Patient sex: M
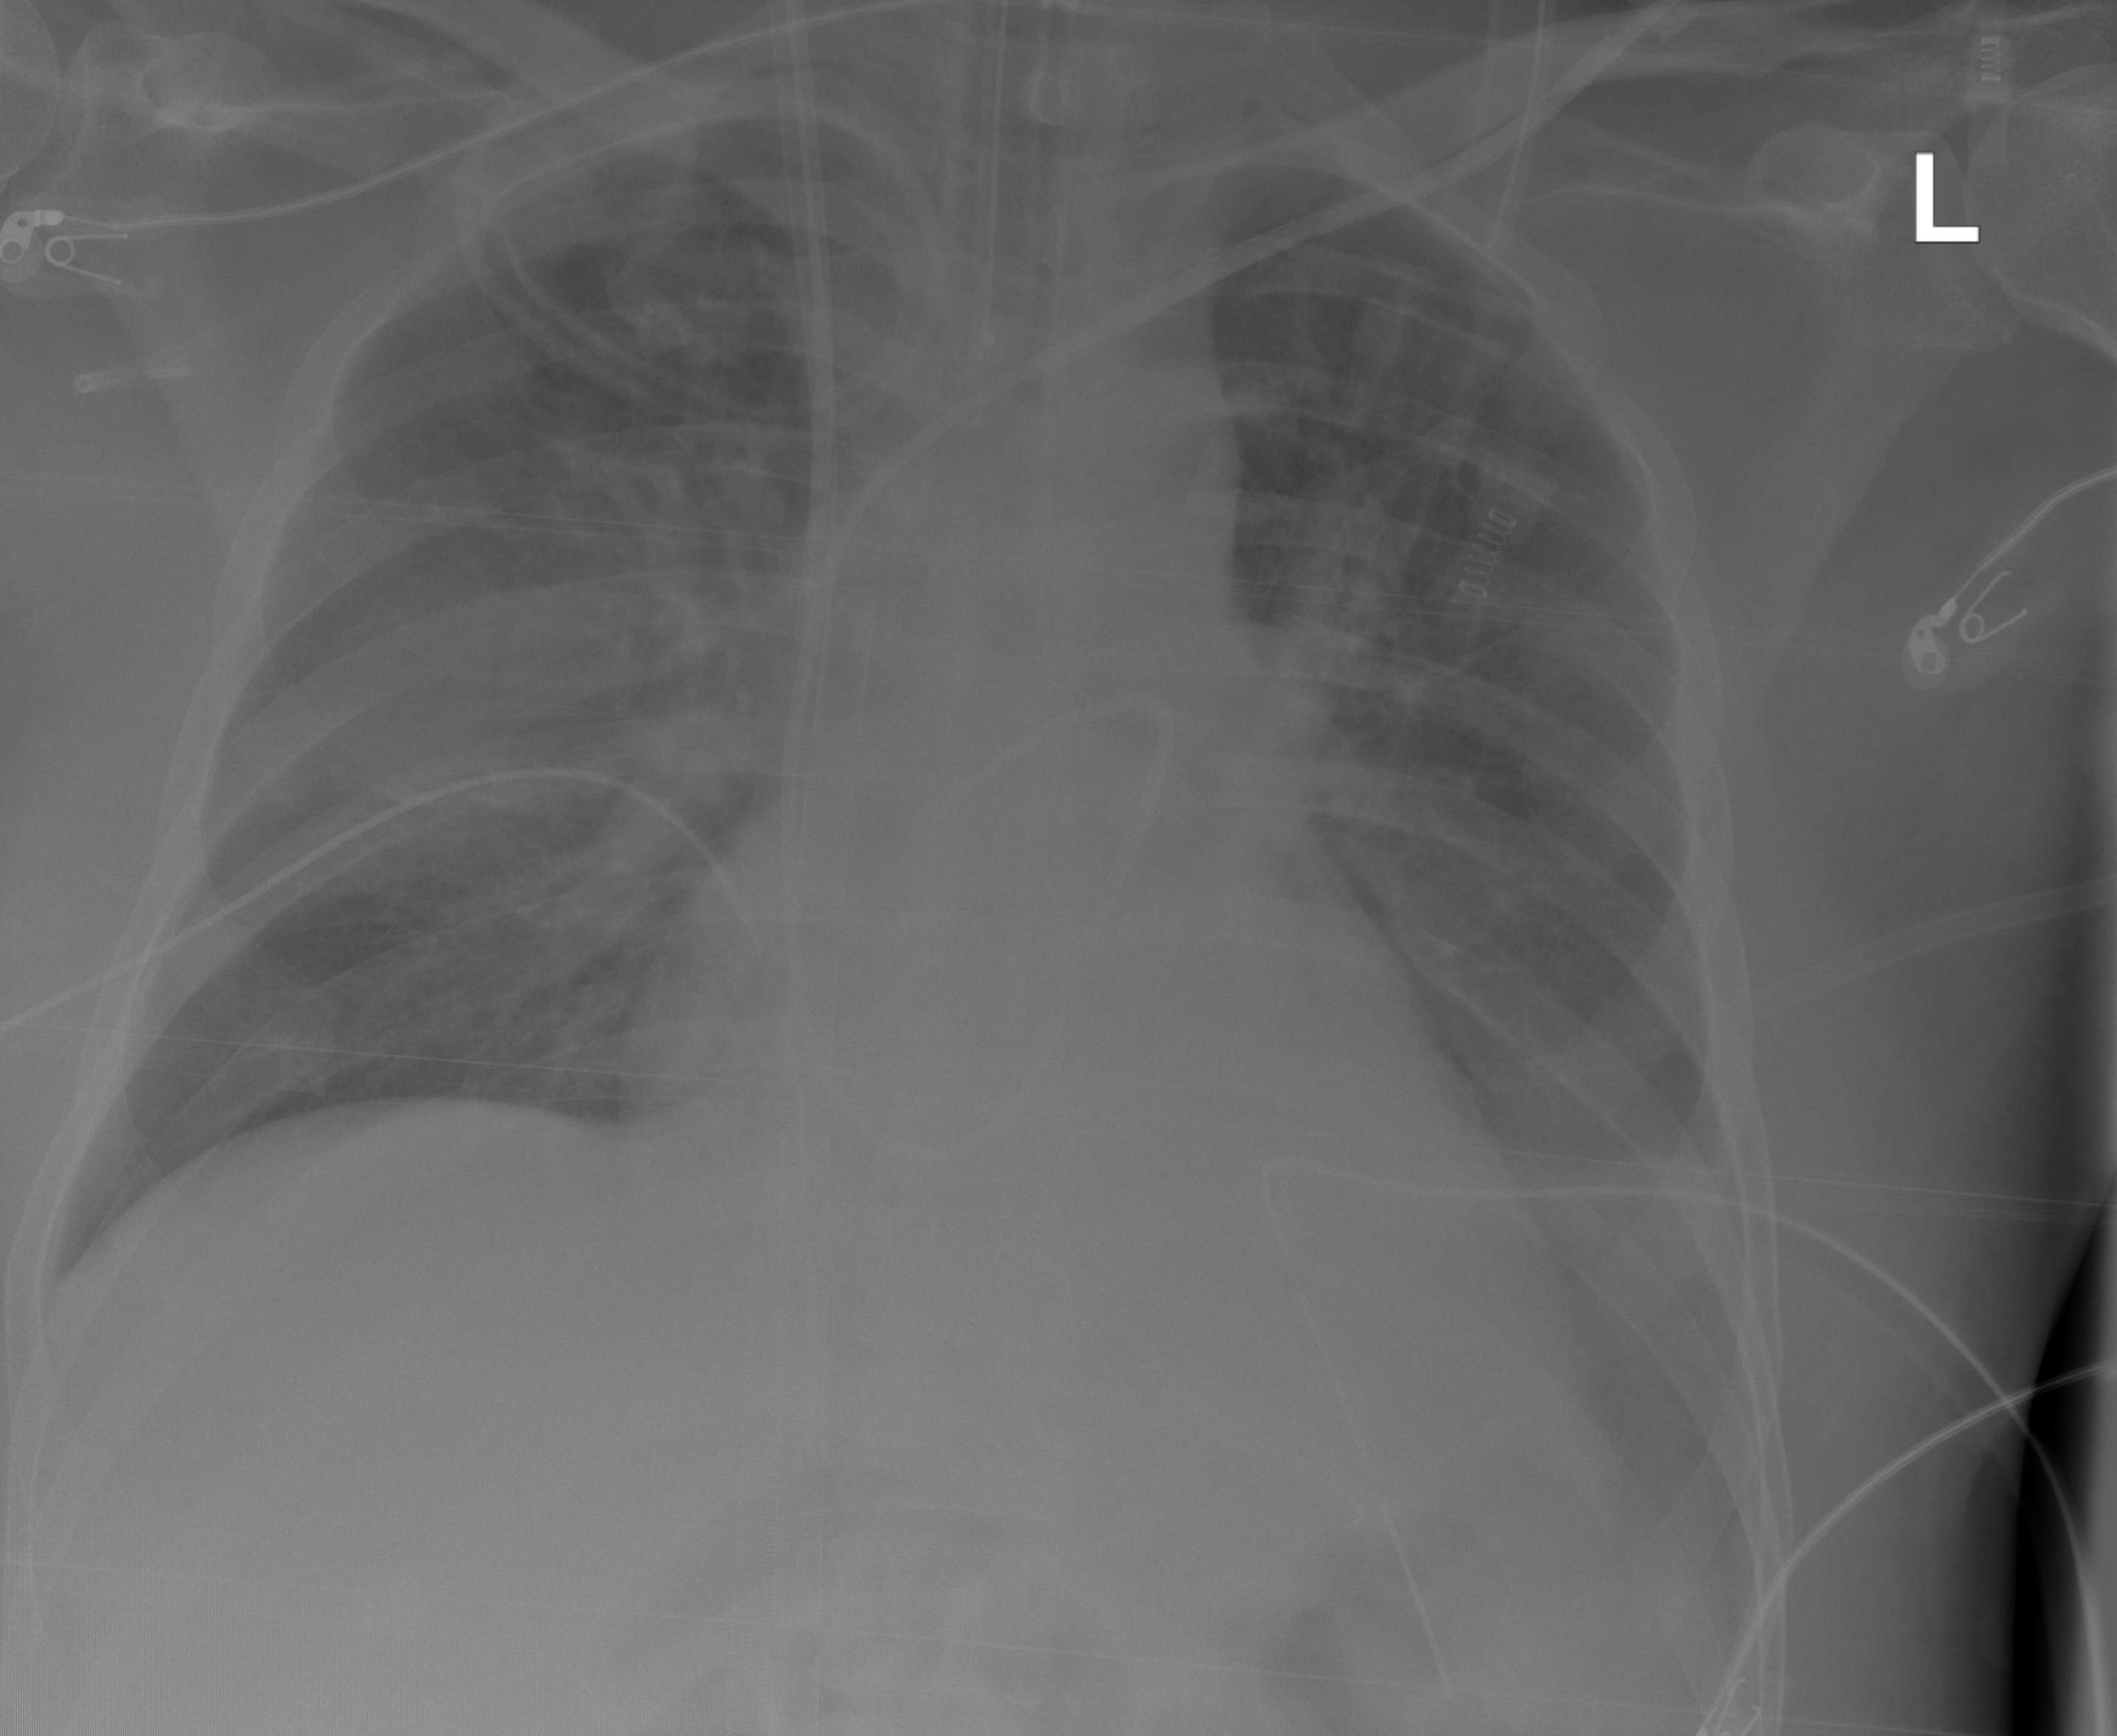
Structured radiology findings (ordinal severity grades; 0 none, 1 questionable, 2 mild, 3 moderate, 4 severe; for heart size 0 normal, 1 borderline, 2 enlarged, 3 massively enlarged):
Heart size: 1
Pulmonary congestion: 2
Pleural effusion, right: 0
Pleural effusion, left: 2
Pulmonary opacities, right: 2
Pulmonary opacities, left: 2
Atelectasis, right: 2
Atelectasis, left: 0